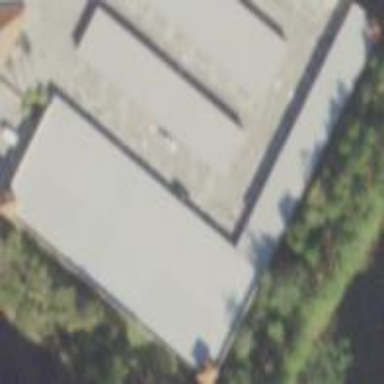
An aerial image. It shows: Building that serves as storage rental shop.